Question: I'm developing a ribbon tab for use in a template ('MyTemplate.dotm') for Word 2010.
My problem: I want to have an ampersand symbol (&) in the label for a group. I have tried many things, and also alot of googling about this issue, but nothing works:
'''
(named) &
(decimal) &
(decimal) &
(hex) &
'''
This is what I have tried, the xml saved in 'MyTemplate.dotm'-file (with ):
'''
<?xml version="1.0" encoding="UTF-8" standalone="yes"?>
<customUI xmlns="http://schemas.microsoft.com/office/2009/07/customui">
<ribbon>
<tabs>
<tab id="tabMyTemplate" label="myTemplate">
<group id="grpCopyAndPasteCopy1" label="Copy&amp;Paste 1">
<!-- HTML Entity (named) &amp; -->
</group>
<group id="grpCopyAndPasteCopy2" label="Copy&#38;Paste 2">
<!-- HTML Entity (decimal) &#38; -->
</group>
<group id="grpCopyAndPasteCopy3" label="Copy&#038;Paste 3">
<!-- HTML Entity (decimal) &#038; -->
</group>
<group id="grpCopyAndPasteCopy4" label="Copy&#x26;Paste 4">
<!-- HTML Entity (hex) &#x26; -->
</group>
</tab>
</tabs>
</ribbon>
</customUI>
'''
Here is the result when open 'MyTemplate.dotm' in Word 2010:

Does anyone know how I should solve this problem?
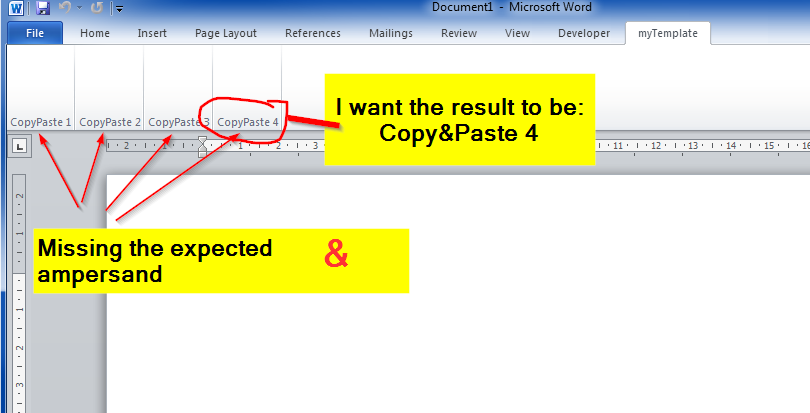
Answer: This is a common problem when working with standard menu items. A single ampersand (&) is interpreted as the shortcut key (the one that gets underlined when you hold down the Alt key).
To show a literal '&' in the caption, double them: 'Copy&&Paste'. For XML, you'll need to escape them useing '&&'. The doubled characters should give you the output you want.